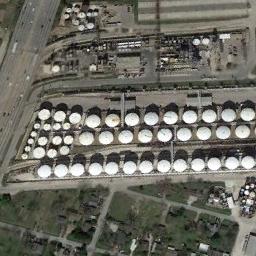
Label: storage_tank